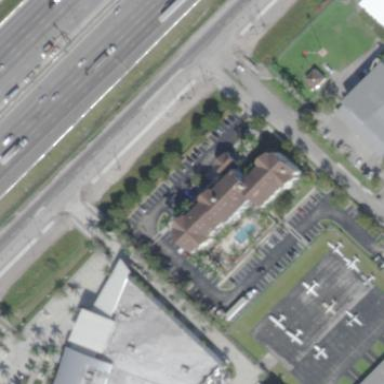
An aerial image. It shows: Hotel building.